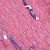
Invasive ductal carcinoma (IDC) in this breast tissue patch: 0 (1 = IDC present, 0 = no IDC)